Question: I'm trying to import ical data to one of my Django apps. But it fail to consider DST (I think) so it show the time one hour wrong. If think this worked during winter time. This is a sample of importing the data:
'''
In [1]: from events.models import Events
In [2]: from icalendar import Calendar
In [3]: cal = Calendar.from_ical(open('/tmp/test.ics', 'rb').read())
20130612T183000
20130612T193000
In [4]: from_ical_dt = cal.walk()[1].get('dtstart').dt # Get first entry
In [5]: from_ical_dt
Out[5]: datetime.datetime(2013, 6, 12, 18, 30, tzinfo=<DstTzInfo 'Europe/Stockholm' CET+1:00:00 STD>)
In [6]: new_event = Events(dtstart=from_ical_dt, title=u'testevent')
In [7]: new_event.save()
In [8]: new_event.dtstart
Out[8]: datetime.datetime(2013, 6, 12, 18, 30, tzinfo=<DstTzInfo 'Europe/Stockholm' CET+1:00:00 STD>)
'''
This event is meant to take place at 18:30. So far so good, I think! The ical-module seems to import it correctly. At summer Sweden is +1 UTC and in winter +2 UTC (it's summer time now).
I also think Django saves it correctly(?) as 17:30 UTC.
'''
In [9]: for e in Events.objects.all():
....: print e.dtstart, e.title
....:
2013-06-12 17:30:00+00:00 testevent
'''
But yet, in the admin view of my application this comes out as 19:30:

This is some of the lines from my settings.py:
'''
TIME_ZONE = 'Europe/Stockholm'
USE_TZ = True
'''
Where lays the problem? Why isn't Django showing this as 18.30? Both my actual application template and the admin interface is off with one hour.
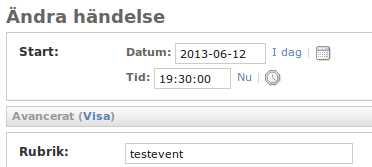
Answer: Answer is here: <URL>
bla bla fill up so SO will let me submit.